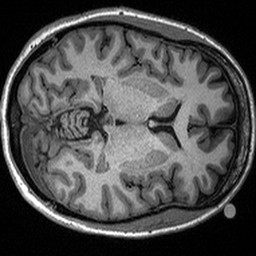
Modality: T1w
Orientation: axial
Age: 31
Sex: female